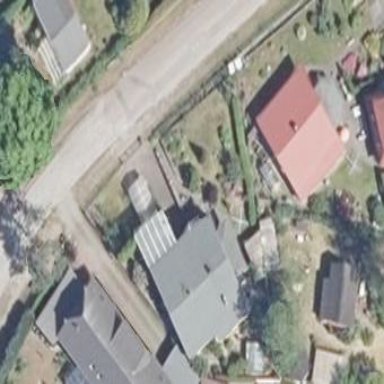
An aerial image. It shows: Detached building.